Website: lowes
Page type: billing-address
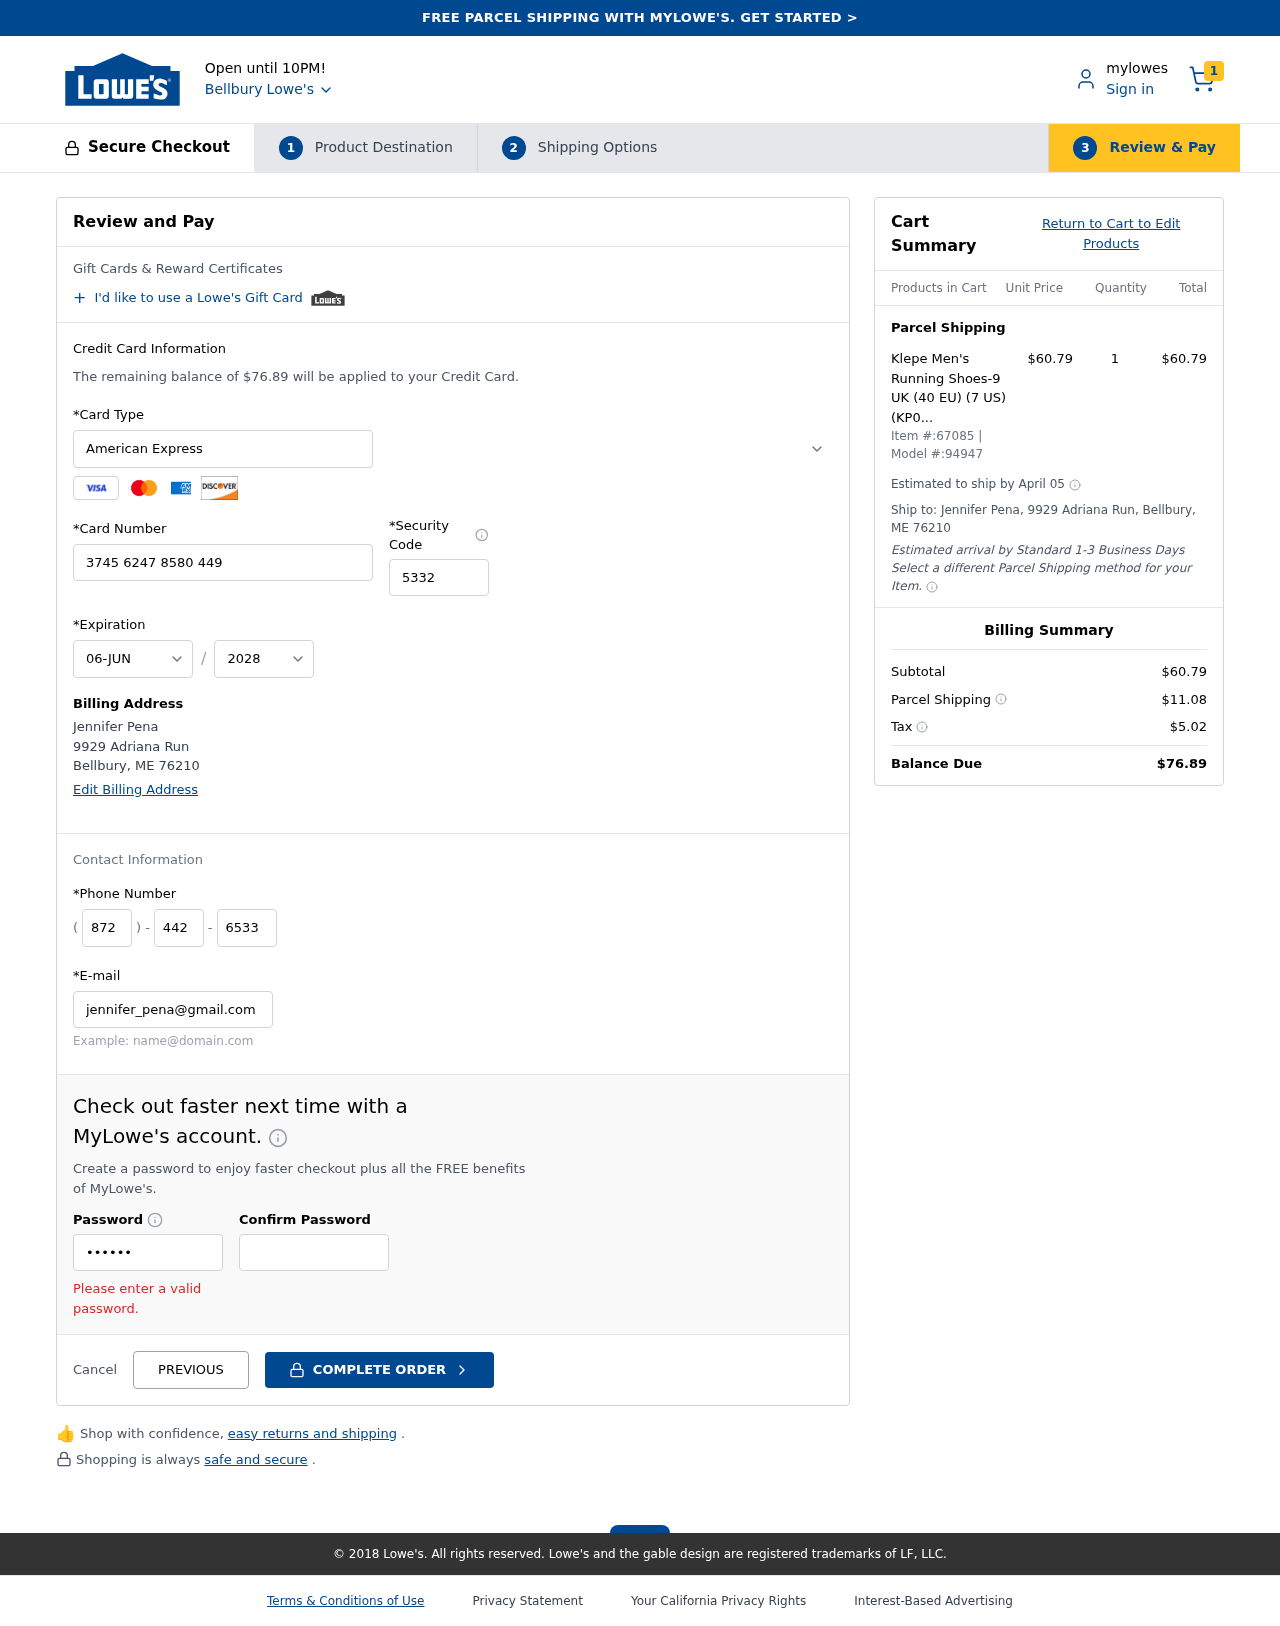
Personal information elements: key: PII_CARD_CVV
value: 5332
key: PII_CARD_EXPIRY_MONTH
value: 06
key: PII_CARD_EXPIRY_YEAR
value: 28
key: PII_CARD_NUMBER
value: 3745 6247 8580 449
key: PII_CARD_TYPE
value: American Express
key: PII_CITY
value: Bellbury
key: PII_CITY_STATE_ZIP
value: Bellbury, ME 76210
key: PII_EMAIL
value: jennifer_pena@gmail.com
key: PII_FULLNAME
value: Jennifer Pena
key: PII_PHONE_AREA
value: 872
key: PII_PHONE_PREFIX
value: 442
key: PII_PHONE_SUFFIX
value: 6533
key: PII_STREET
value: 9929 Adriana Run
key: PII_FULLNAME2
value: Jennifer Pena
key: PII_STREET2
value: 9929 Adriana Run
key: PII_CITY_STATE_ZIP2
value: Bellbury, ME 76210
Product elements: key: PRODUCT1_NAME
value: Klepe Men's Running Shoes-9 UK (40 EU) (7 US) (KP040/BLK)
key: PRODUCT1_PRICE
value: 60.79
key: PRODUCT1_QUANTITY
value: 1
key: PRODUCT_ITEM_NUMBER
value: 67085
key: PRODUCT_MODEL_NUMBER
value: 94947
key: PRODUCT1_LINE_TOTAL
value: $60.79
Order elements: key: ORDER_NUM_ITEMS
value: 1
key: ORDER_TOTAL
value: $76.89
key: ORDER_SHIPPING_DATE
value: April 05
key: ORDER_SUBTOTAL
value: $60.79
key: ORDER_SHIPPING_COST
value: $11.08
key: ORDER_TAX
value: $5.02